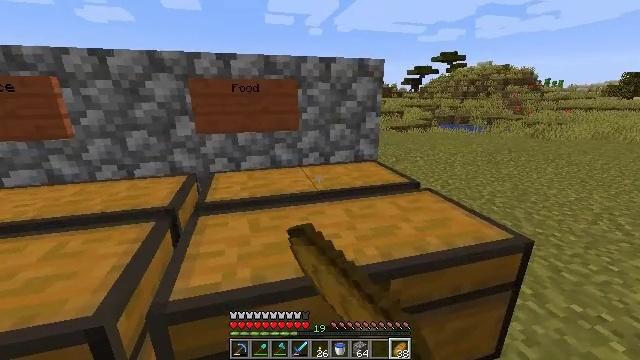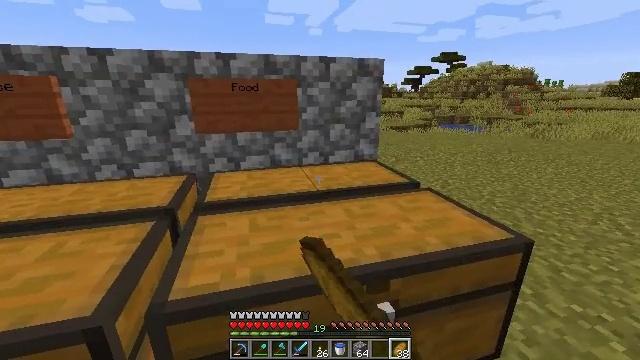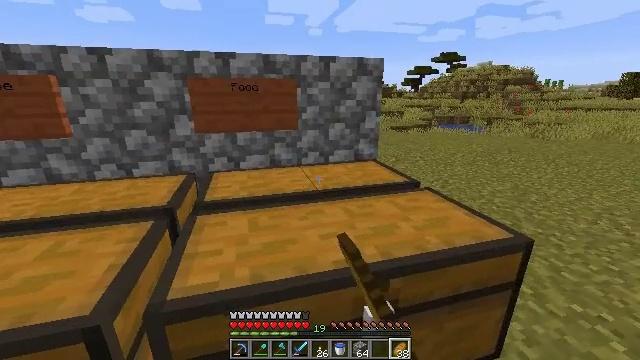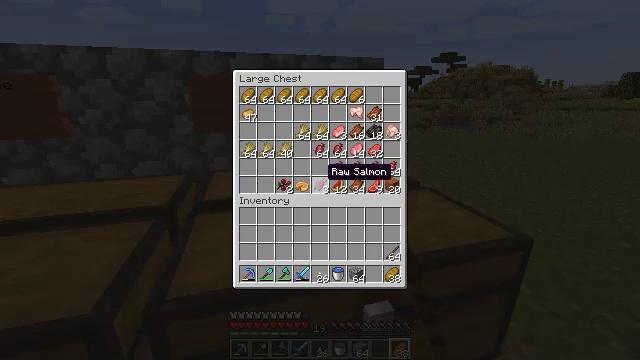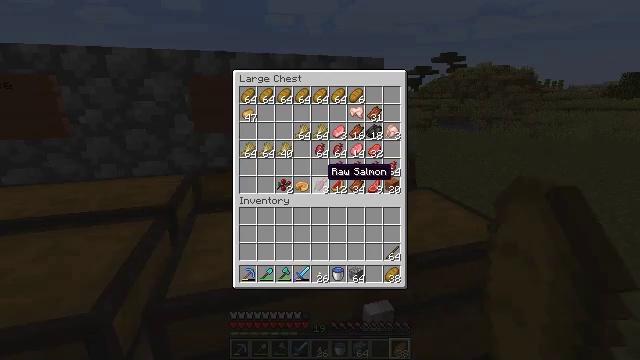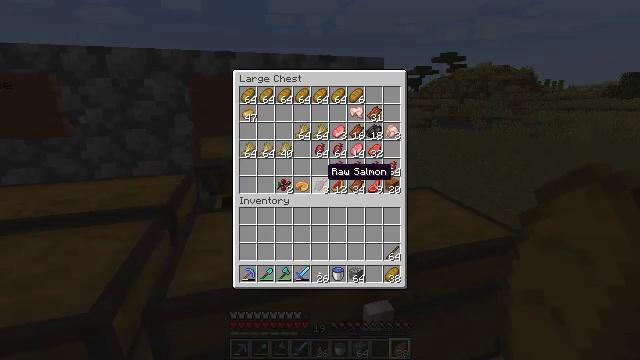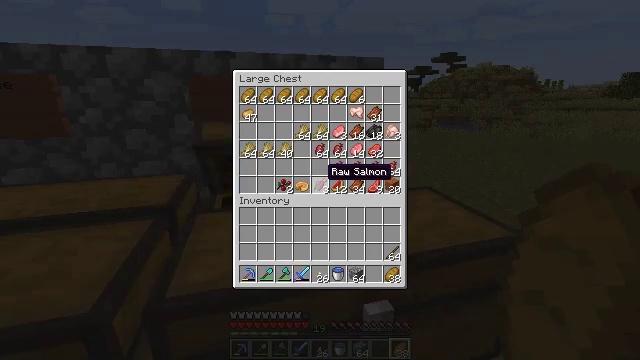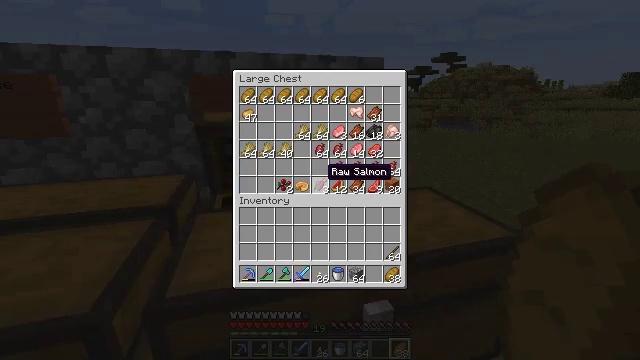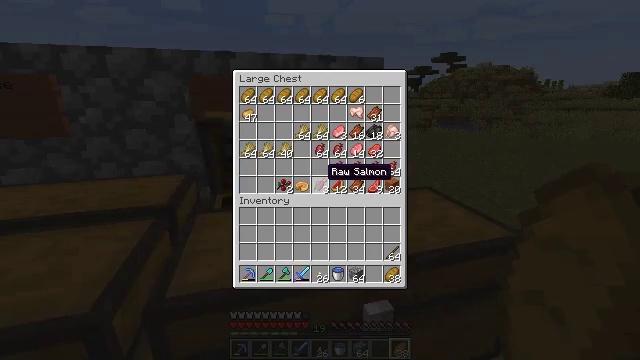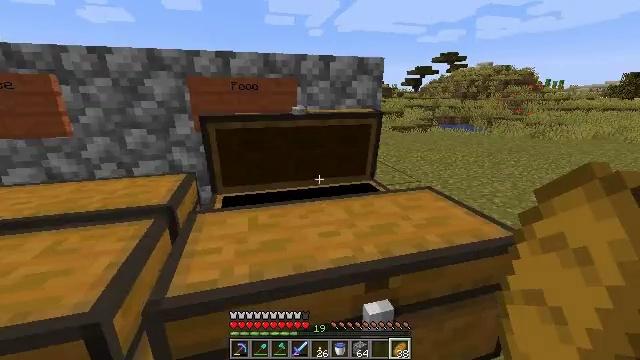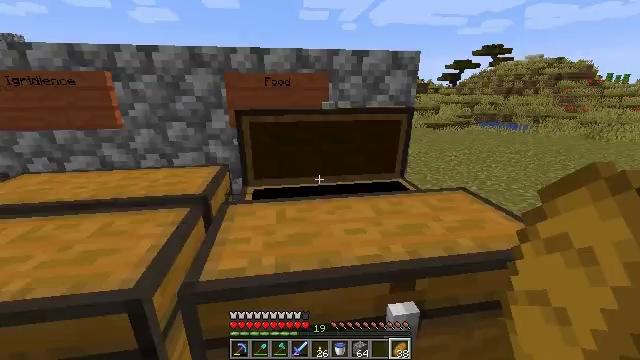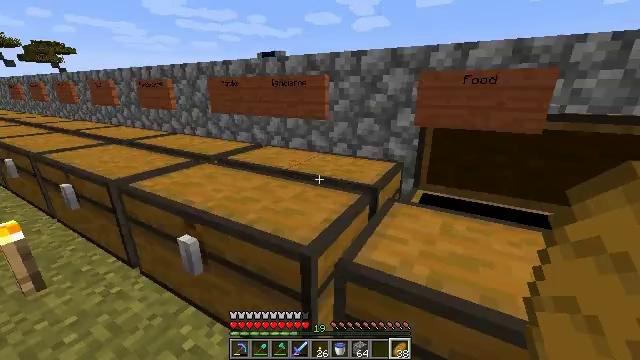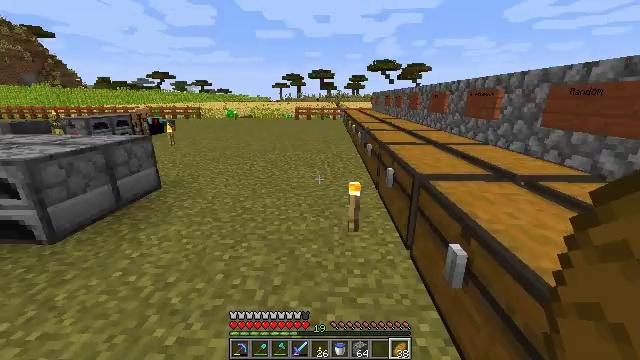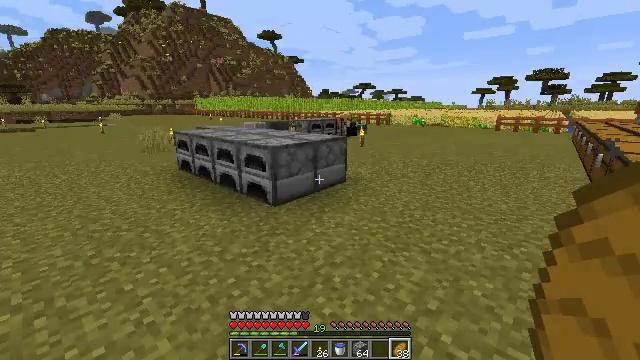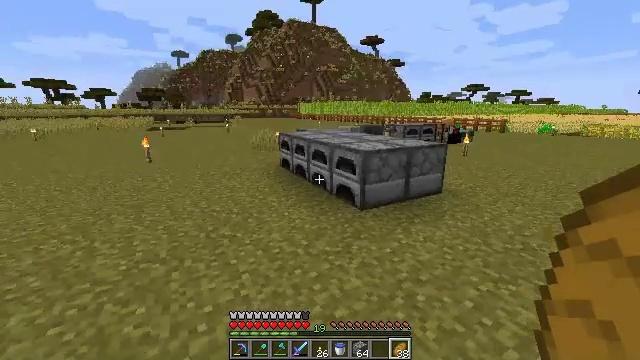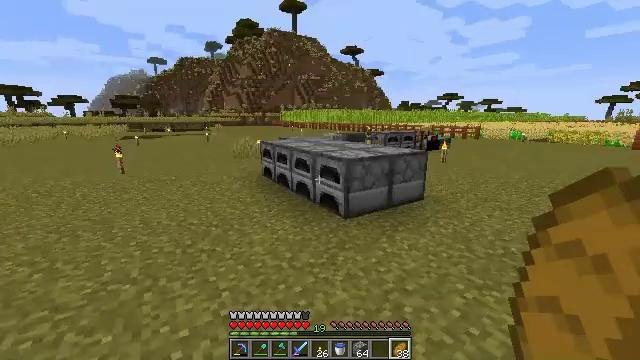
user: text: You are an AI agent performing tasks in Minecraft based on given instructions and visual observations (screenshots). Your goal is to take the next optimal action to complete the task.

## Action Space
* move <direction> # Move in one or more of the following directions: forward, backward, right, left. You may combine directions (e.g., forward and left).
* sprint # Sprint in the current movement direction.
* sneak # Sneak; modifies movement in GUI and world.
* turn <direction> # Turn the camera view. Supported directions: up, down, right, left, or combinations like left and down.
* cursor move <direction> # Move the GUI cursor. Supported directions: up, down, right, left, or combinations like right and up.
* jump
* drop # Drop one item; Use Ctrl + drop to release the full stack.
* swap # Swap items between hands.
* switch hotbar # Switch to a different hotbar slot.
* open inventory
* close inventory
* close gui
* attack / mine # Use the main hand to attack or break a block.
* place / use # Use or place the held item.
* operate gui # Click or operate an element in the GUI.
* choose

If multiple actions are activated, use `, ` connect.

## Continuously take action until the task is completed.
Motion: motion action
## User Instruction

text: Gather wheat by left-clicking on it.
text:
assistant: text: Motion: no_op
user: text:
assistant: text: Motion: no_op
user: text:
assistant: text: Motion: no_op
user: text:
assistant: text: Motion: no_op
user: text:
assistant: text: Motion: no_op
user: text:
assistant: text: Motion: no_op
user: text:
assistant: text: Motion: no_op
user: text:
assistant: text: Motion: no_op
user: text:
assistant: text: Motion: no_op
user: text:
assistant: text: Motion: turn left
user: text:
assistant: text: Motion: turn left
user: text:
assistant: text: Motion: turn left and up
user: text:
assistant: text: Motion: turn left and up
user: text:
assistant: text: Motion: turn left
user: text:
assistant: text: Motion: move forward, turn right and up
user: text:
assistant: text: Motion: move forward
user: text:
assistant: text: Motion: move forward
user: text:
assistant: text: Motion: move forward
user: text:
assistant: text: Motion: move forward
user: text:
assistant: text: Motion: move forward, sprint
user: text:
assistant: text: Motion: move forward, sprint, turn right
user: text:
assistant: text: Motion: move forward, sprint, turn right and down
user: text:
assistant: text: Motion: move forward, sprint, turn right
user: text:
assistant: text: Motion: move forward, sprint, turn right
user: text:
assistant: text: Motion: move forward, sprint
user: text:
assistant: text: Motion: move forward, sprint
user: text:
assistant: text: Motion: move forward, sprint, jump
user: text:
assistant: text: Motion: move forward, sprint, jump
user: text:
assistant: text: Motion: move forward, sprint, jump
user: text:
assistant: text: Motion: move forward, sprint, jump